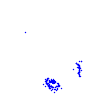
Particle: pion